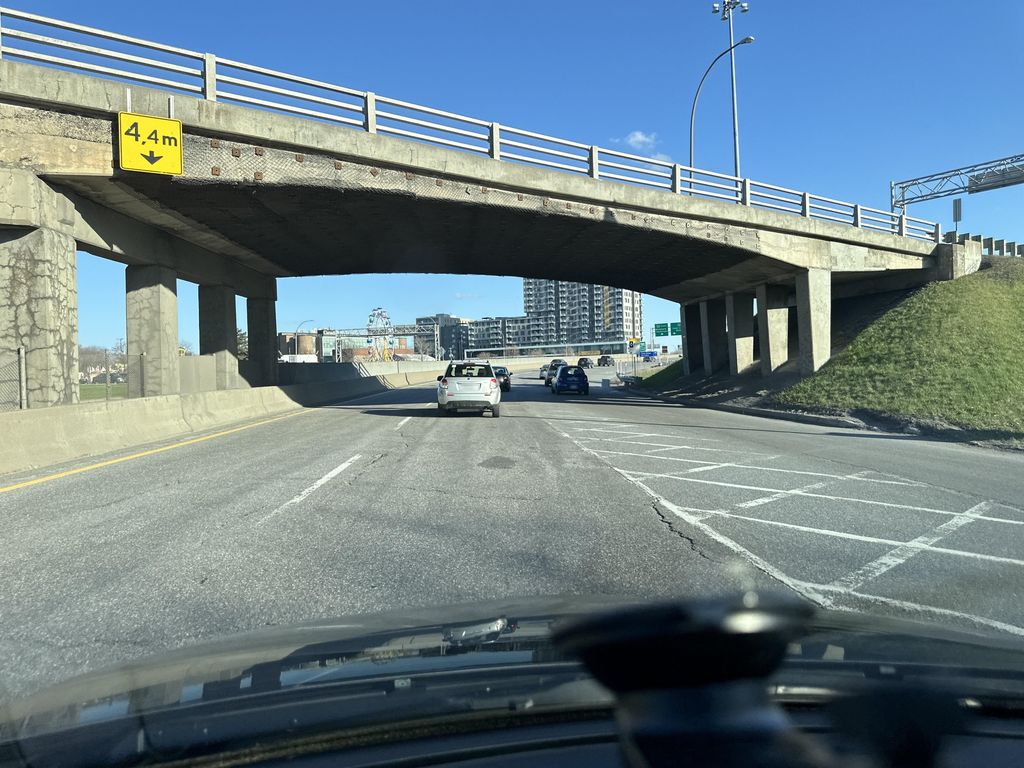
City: montreal